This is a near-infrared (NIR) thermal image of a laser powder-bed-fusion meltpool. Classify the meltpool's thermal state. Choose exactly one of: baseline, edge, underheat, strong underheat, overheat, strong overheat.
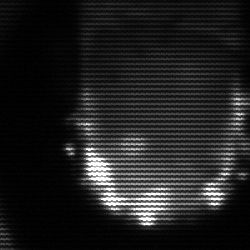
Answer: baseline